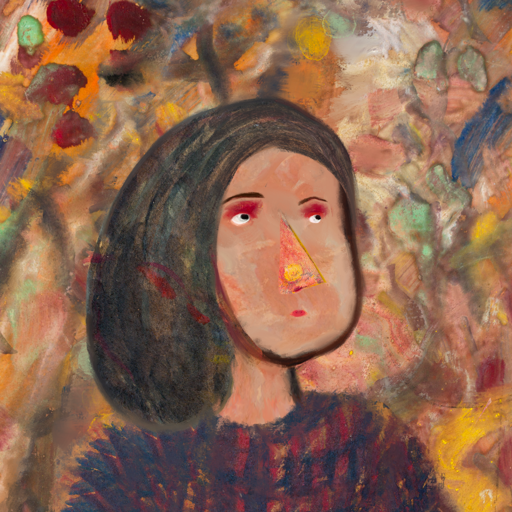
Background: Mother_And_Son_Mother, Head And Neck Side: Roy_Bahadur, Face Side: Irani, Bust: In_The_Sun, Hair Side: Gypsy_Mother, Head Accessory: Blank, Second Necklace: Blank, Necklace: Blank, Baby: Blank